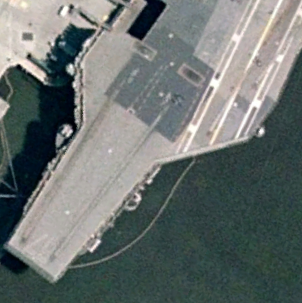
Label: aircraft_carrier